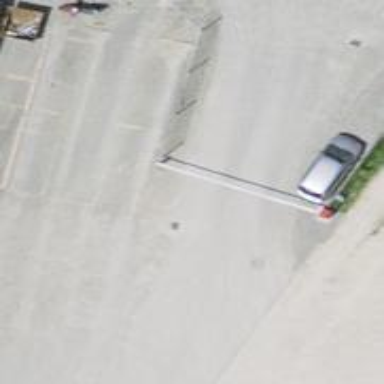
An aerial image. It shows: Lift gate barrier.